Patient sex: M
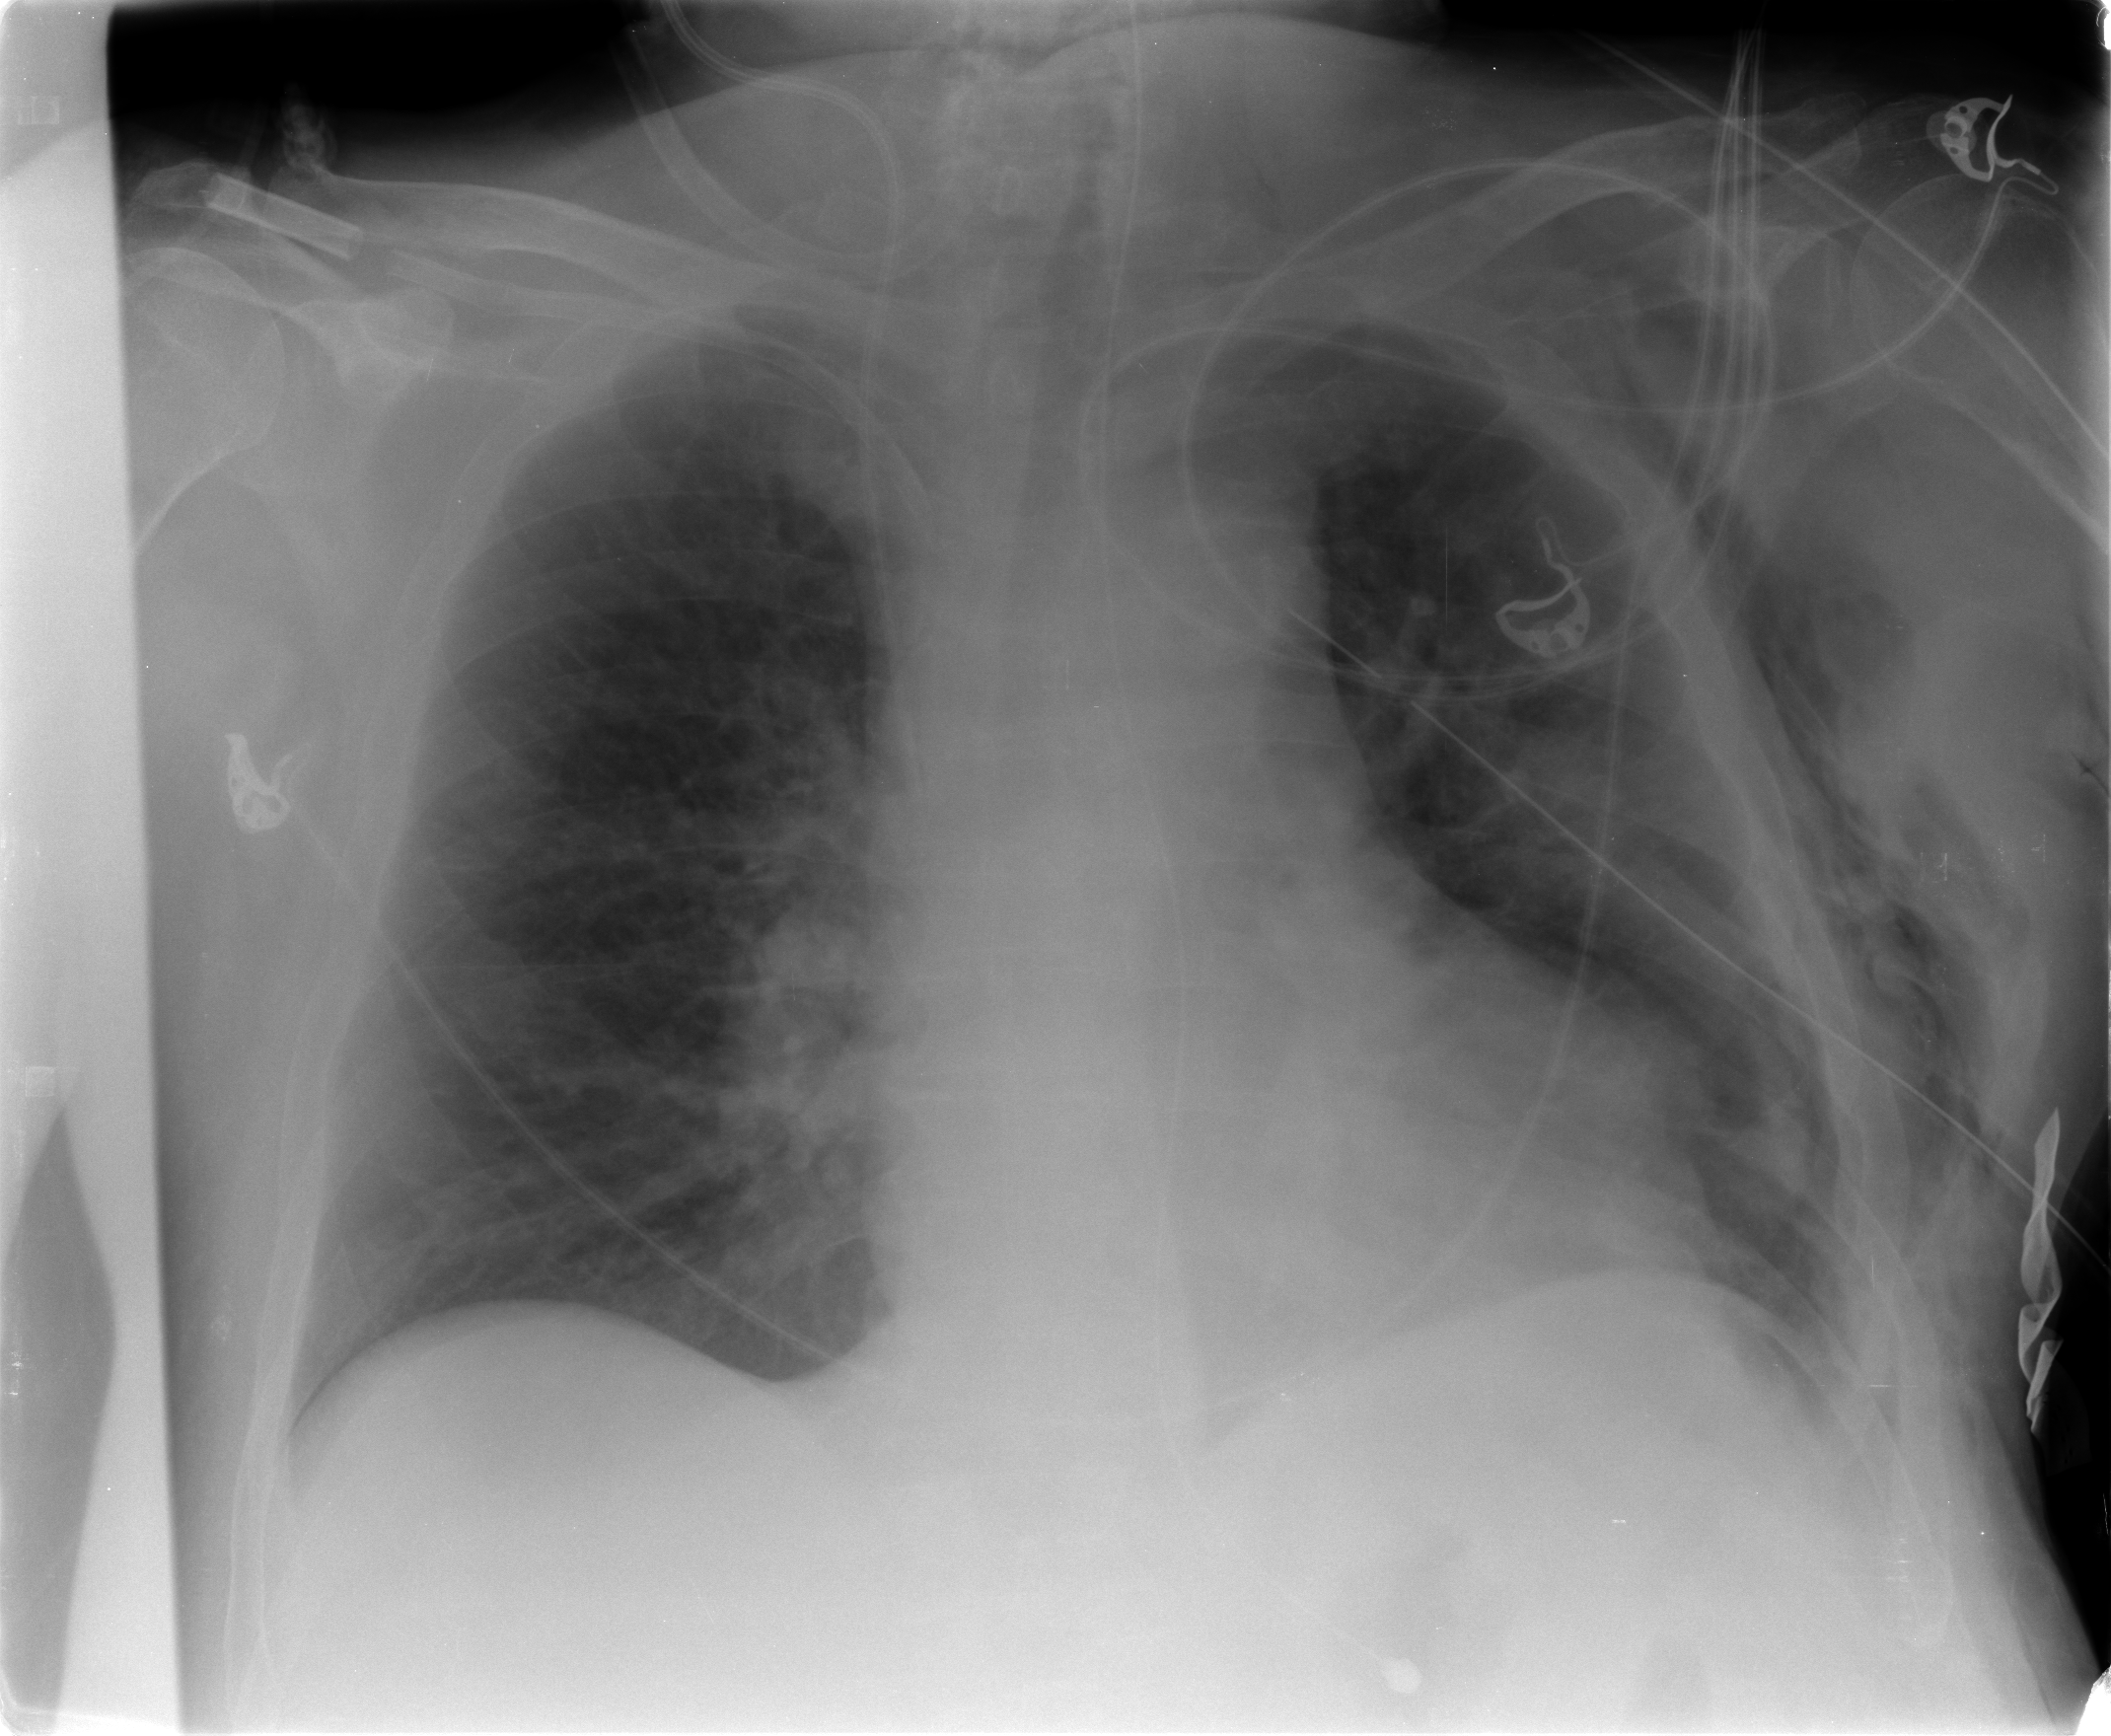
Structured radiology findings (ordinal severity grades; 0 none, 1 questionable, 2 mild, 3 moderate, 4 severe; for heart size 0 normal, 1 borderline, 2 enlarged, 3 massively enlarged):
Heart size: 2
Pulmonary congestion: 0
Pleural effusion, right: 0
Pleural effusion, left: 0
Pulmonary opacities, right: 0
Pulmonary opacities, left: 0
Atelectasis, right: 0
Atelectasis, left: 2